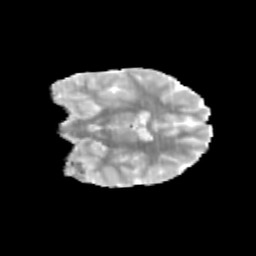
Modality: MD
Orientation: coronal
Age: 9
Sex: male
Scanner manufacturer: siemens
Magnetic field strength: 3 T
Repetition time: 3.8 s
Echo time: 0.07 s